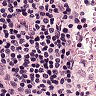
Metastatic tissue present: no